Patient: sex F, age 78
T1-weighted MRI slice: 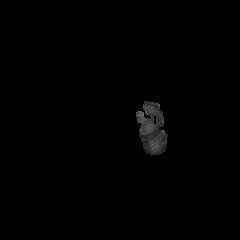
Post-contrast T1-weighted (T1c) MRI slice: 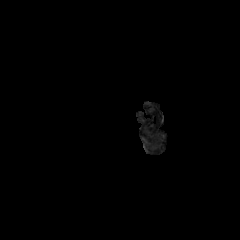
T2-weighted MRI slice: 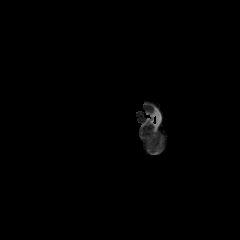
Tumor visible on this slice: no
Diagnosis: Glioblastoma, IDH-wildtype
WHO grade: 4